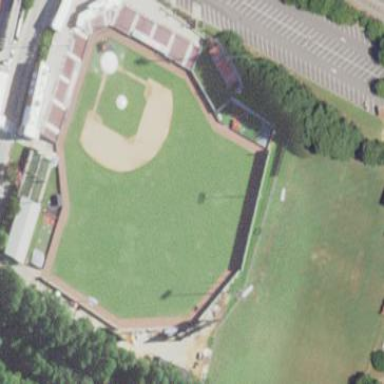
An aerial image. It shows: Baseball pitch for leisure land.